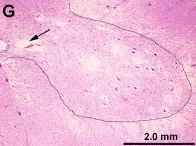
Serial MRI and neuropathology of Case 2. (G) Histology of the C6 spinal cord demonstrating various stages of cavitations (black arrow) and gray matter necrosis, with neurons in the lateral portions of laminae VII and IX displaying acidophilic necrosis characterized by angular and hypereosinophilic cytoplasm and nuclear pyknosis. At the junction of the intermediate and ventral gray horns (dashed line) with spinal cord white matter, there is also white matter vacuolization. H&E stain.
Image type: pathology (h&e)